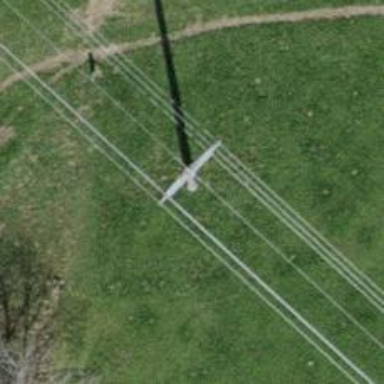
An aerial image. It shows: Power pole.